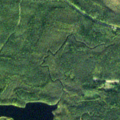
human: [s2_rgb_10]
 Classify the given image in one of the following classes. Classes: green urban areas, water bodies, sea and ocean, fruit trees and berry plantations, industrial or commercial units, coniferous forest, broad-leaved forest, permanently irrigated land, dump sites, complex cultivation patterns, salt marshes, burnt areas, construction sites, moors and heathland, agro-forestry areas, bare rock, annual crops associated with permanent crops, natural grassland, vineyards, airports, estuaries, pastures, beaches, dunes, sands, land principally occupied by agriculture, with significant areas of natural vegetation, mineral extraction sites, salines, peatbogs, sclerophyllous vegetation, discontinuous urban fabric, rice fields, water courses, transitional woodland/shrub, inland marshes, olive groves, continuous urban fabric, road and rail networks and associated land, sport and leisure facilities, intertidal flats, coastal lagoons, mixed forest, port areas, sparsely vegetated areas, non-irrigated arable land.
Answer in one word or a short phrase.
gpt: coniferous forest, transitional woodland/shrub